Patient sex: F
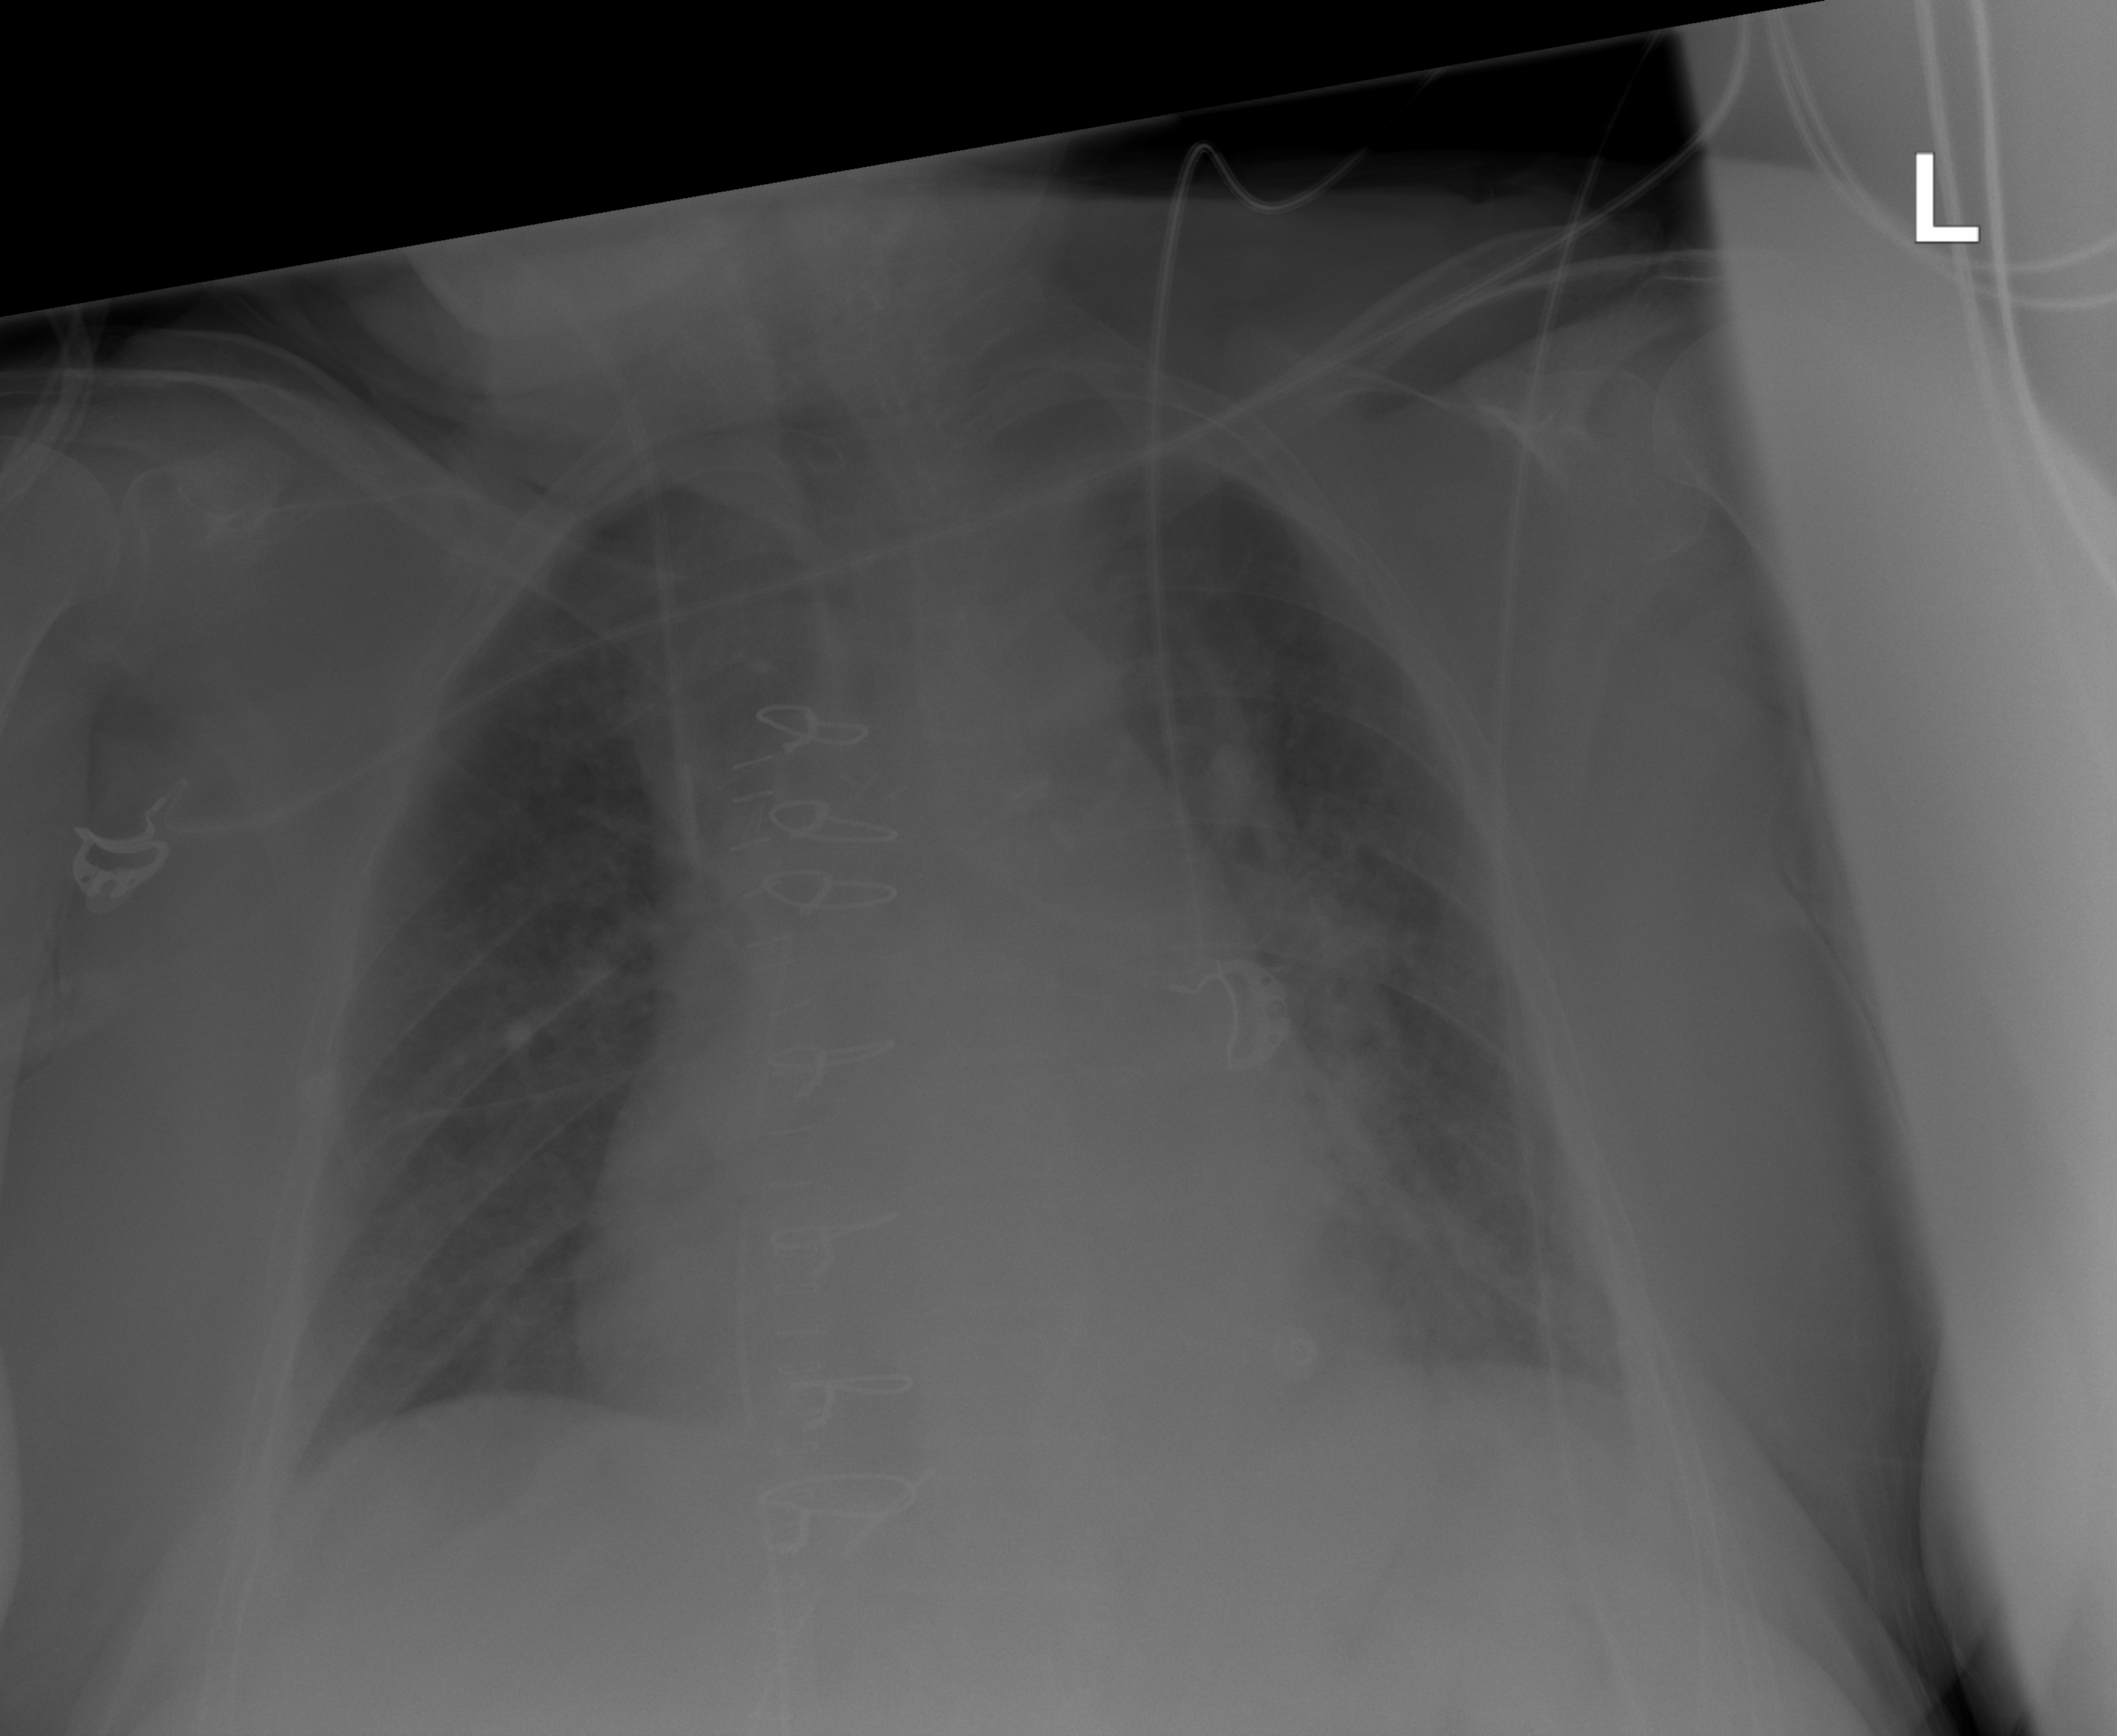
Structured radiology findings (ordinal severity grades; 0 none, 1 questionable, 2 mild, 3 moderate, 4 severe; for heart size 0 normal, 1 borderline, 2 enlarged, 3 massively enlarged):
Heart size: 2
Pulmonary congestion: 2
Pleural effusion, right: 0
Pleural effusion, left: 0
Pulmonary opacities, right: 0
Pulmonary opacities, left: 0
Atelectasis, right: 0
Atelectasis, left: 0